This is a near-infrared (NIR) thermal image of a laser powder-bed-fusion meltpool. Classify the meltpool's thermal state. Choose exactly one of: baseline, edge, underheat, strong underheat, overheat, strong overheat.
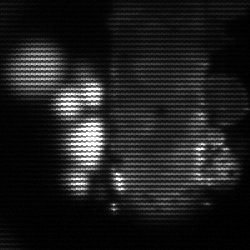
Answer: strong underheat